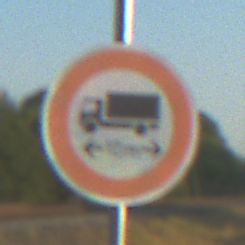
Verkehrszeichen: TatsaechlicheLaenge
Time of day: SunriseSunset
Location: Outdoor (RoadRail)
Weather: Clear
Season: NotSpecified
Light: Natural